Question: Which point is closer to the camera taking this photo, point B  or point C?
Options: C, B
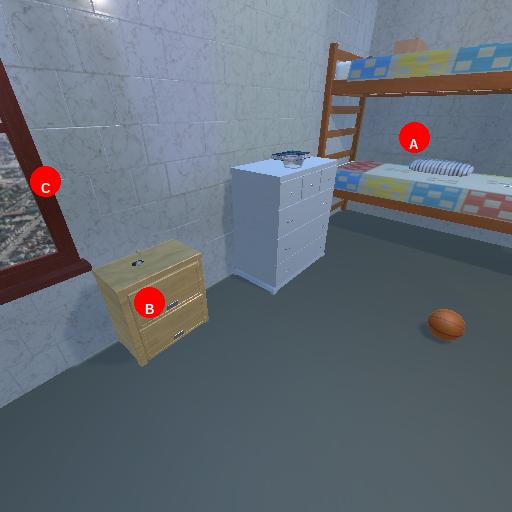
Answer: C